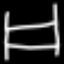
Label: bed